Interaction volume radius: 10 \u00c5
Interaction volume height: 20 \u00c5
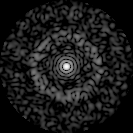
Disorder parameter: 0.8611